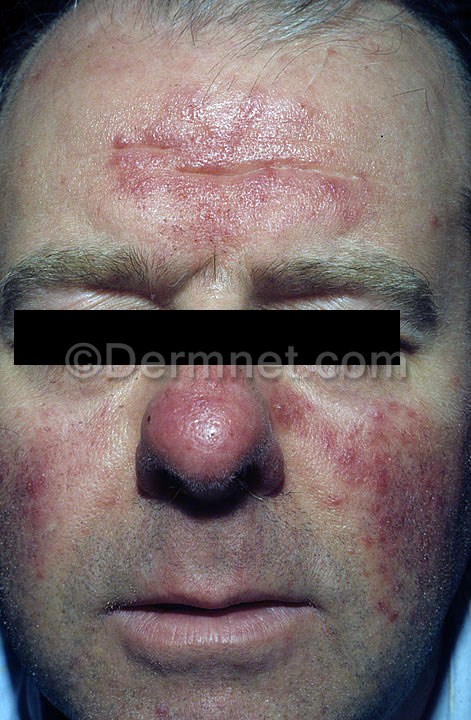
Disease: Acne and Rosacea Photos